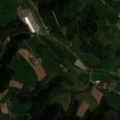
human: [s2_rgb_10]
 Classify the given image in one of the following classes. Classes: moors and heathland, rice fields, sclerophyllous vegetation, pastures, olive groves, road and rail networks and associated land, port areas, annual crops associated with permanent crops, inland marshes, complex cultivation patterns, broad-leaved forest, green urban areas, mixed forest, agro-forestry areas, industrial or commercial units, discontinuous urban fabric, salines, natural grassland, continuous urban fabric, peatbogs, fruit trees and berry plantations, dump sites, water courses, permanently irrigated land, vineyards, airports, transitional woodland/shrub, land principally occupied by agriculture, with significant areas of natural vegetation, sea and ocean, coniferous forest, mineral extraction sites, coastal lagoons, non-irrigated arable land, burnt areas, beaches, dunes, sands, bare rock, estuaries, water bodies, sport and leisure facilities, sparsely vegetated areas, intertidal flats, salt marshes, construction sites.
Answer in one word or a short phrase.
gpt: discontinuous urban fabric, non-irrigated arable land, complex cultivation patterns, mixed forest